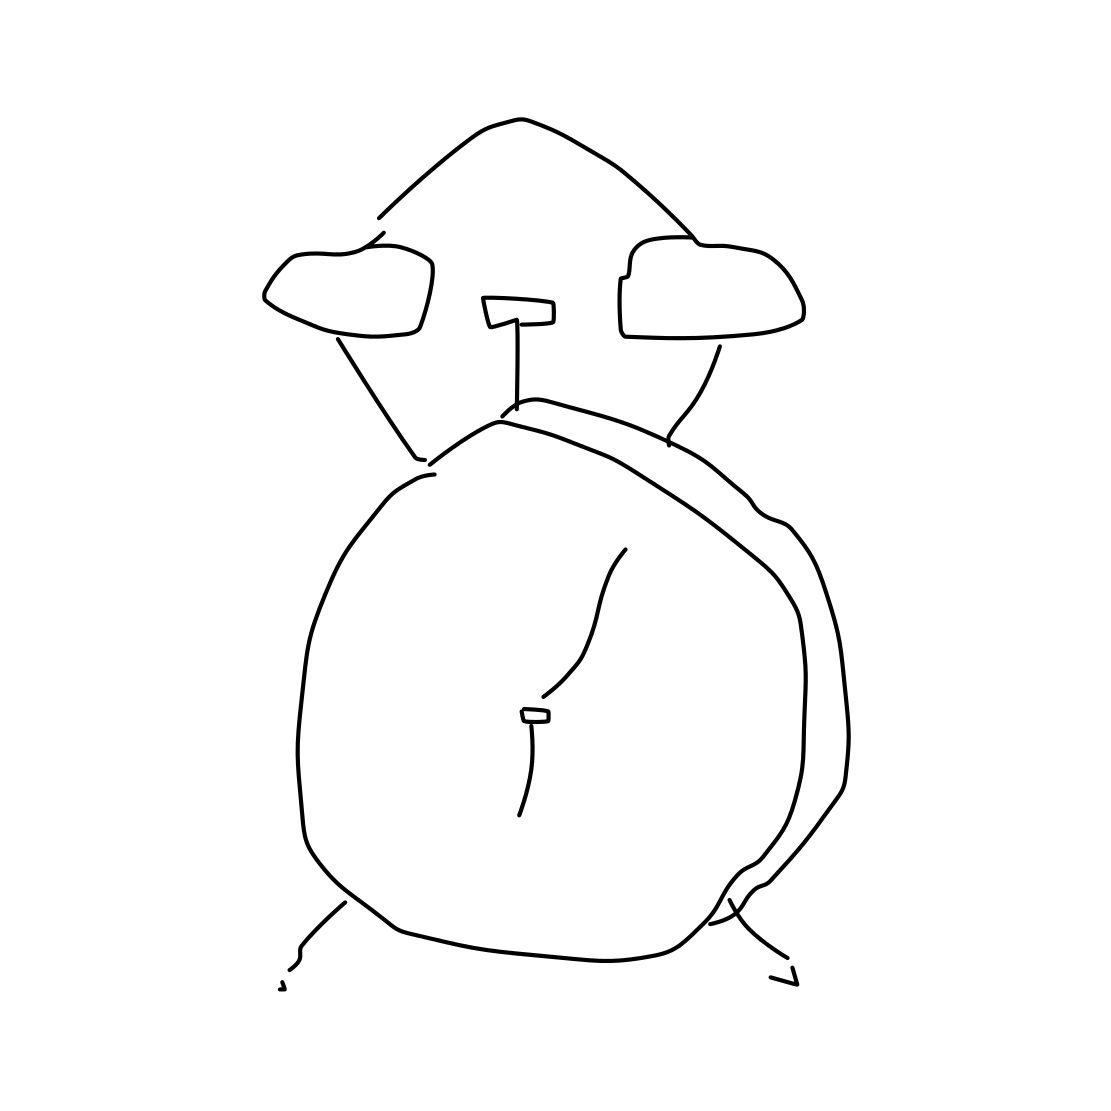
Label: alarm clock